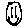
Label: smiley face